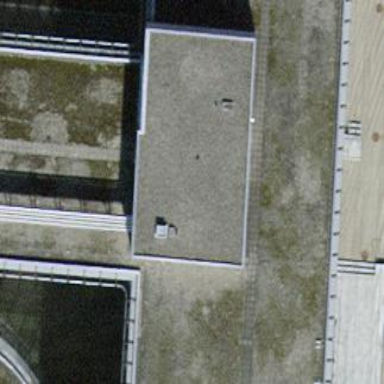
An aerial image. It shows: Commercial building.